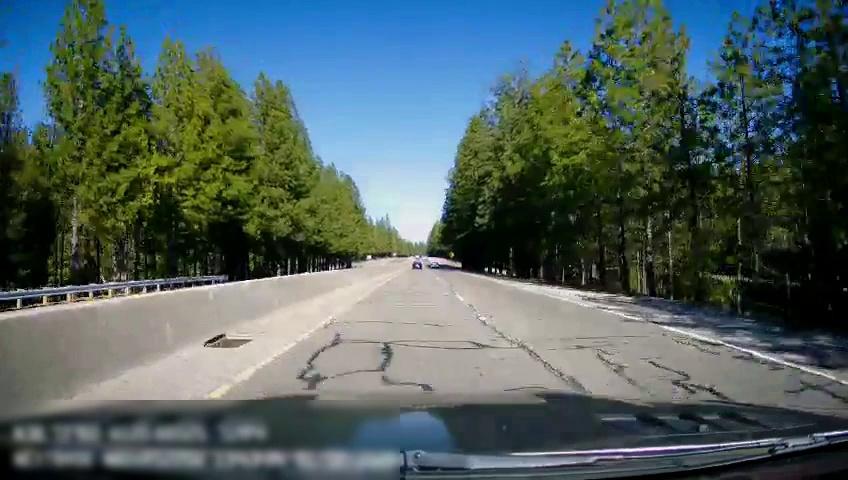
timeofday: Day
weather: Sunny
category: Drivable Space
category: Drivable Space
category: Drivable Space
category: Vehicles | Car
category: Vehicles | Car
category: Lanes | Alternate Lane
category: Lanes | Current Lane
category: Lanes | Alternate Lane